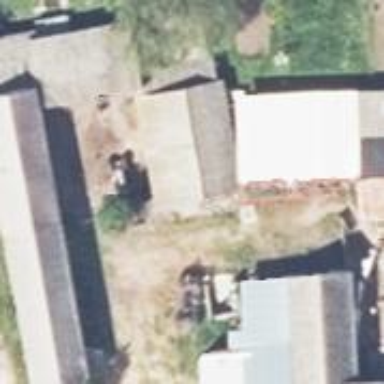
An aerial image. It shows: Simple and straightforward house.